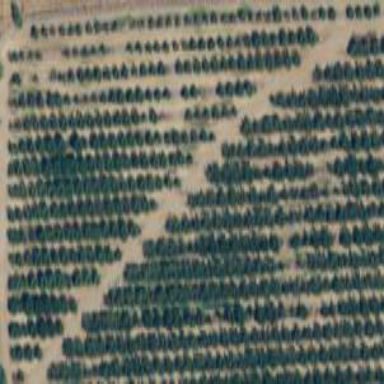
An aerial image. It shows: Orchard.